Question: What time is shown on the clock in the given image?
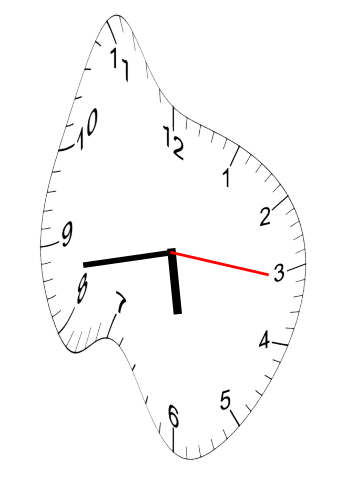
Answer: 05:43:16